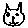
Label: cat